Question: I am working on a "one page" website with a fixed navigation and about 5 different pages inside the one document.
<URL> LIVE VERSION
I'm having trouble with the active class addition. When you click Keep in Touch or Home, the class is not applied. As you can see from the live version, it's not function properly.
The page works something like this;

And here is the JavaScript;
'''
$(document).ready(function() {
$('body').click(function(event) {
if (event.target.nodeName.toLowerCase() == 'a') {
var op = $(event.target);
var id = op.attr('href');
if (id.indexOf('#') == 0) {
$.scrollTo(id, 1000, {
offset: {
top: 75
},
axis: 'y',
onAfter: function() {
window.location.hash = id.split('#')[1];
}
});
}
return false;
}
});
$.fn.waypoint.defaults.offset = 75;
$('.section h1.page_name').waypoint(function() {
var id = this.id;
var op = $('#navigation a[href = "#' + id + '"]');
if (op.length) {
$("#navigation a").removeClass("active");
op.addClass('active');
}
});
});
'''
I'm not a strong programmer. I've tried to edit it as best as I can and I'm just stuck. Any insight to fixing this would highly be appreciated.
Still looking for an answer, below couldn't fix the problem.
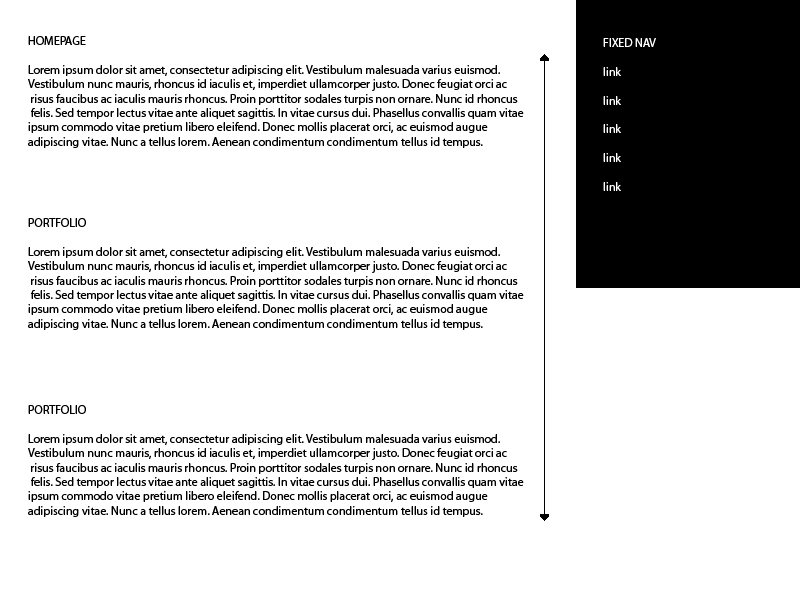
Answer: I'm not sure what the waypoints plugin was doing, but I've refactored your code and it is working for me. Note that I took out the call to .waypoints, and changed your $('body').click() handler to be a more specific handler on the navigation link elements. This handler will scroll to each element and then will perform the removal and addition of the class correctly when the scrolling is done:
'''
$(document).ready(function()
{
function highlightNav(navElement){
$("#navigation a").removeClass('active');
navElement.addClass('active');
}
$('#navigation a').click(function(event){
var nav = $(this);
var id = nav.attr('href');
$.scrollTo(id, 1000, {
offset: { top: -75 },
axis: 'y',
onAfter: function(){
highlightNav(nav);
}
});
return false;
});
$(window).scroll(function(){
if($(this).scrollTop() == 0){
highlightNav($("#navigation a[href*='home']"));
}
});
$.fn.waypoint.defaults.offset = 75;
$('.section h1.page_name').waypoint(function() {
var id = this.id;
var op = $('#navigation a[href = "#' + id + '"]');
if (op.length) {
highlightNav(op);
}
});
// Fancybox
$("a.zoom").fancybox({
'overlayShow' : false,
'transitionIn' : 'elastic',
'transitionOut' : 'elastic'
});
$("a.outside_shade").fancybox({
'titlePosition' : 'outside',
'overlayColor' : '#000',
'overlayOpacity' : 0.9
});
$("a.inside_white").fancybox({
'titlePosition' : 'inside'
});
$("a.inside_shade").fancybox({
'titlePosition' : 'over'
});
// validation
$("form").validate();
// nivo slider
$('#slider').nivoSlider();
});
'''
In the html I added a default active class to the first link:
'''
<div id="navigation">
<ul>
<li><a href="#home" class="active">Home</a></li>
<li><a href="#portfolio">Portfolio</a></li>
<li><a href="#who">Who Are We?</a></li>
<li><a href="#service">Our Services</a></li>
<li><a href="#features">Features</a></li>
<li><a href="#contact">Keep in Touch</a></li>
</ul>
</div>
'''
Also I noticed on the page you have your css defined the reset.css is called in. That's usually bad practice you might want to make sure reset.css is always the very first css file pulled in. It doesn't appear to have affected the page much but sometimes you'll get weird results doing that.
I made a jsfiddle of the results here: <URL>
the waypoints plugin isn't needed anymore I think. I didn't change the fancybox or validation stuff because i'm not sure what those are doing and it wasn't really part of your issue.
I tested it in firefox and Chrome. Let me know if you have questions :)